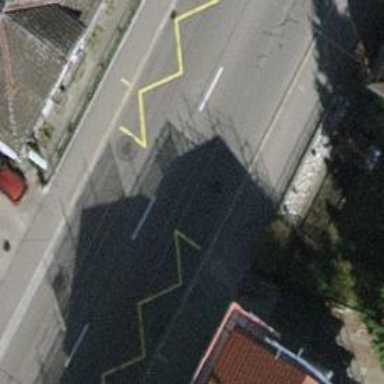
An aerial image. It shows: Trolleybus stop position for public transport.